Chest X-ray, PA view. Patient: 68 years old, sex M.
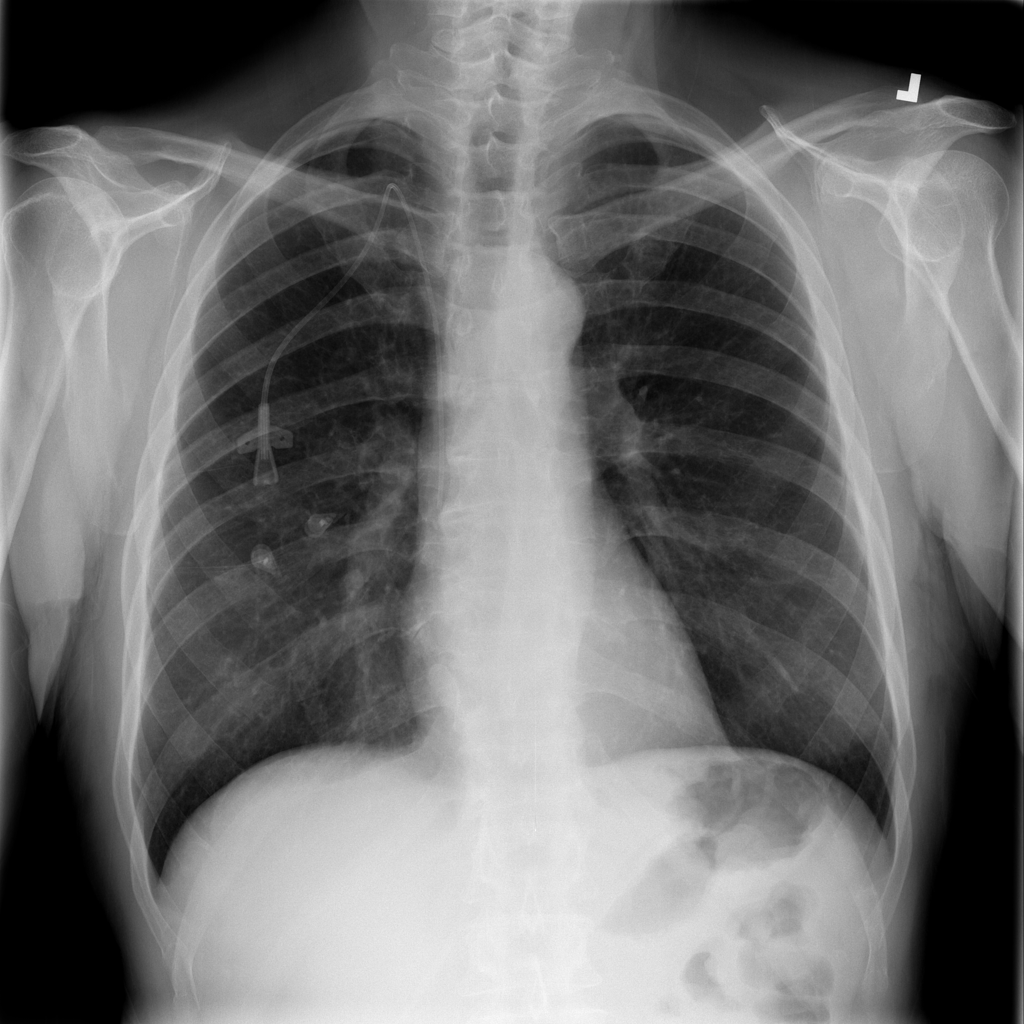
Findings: No Finding